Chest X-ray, AP view. Patient: 69 years old, sex M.
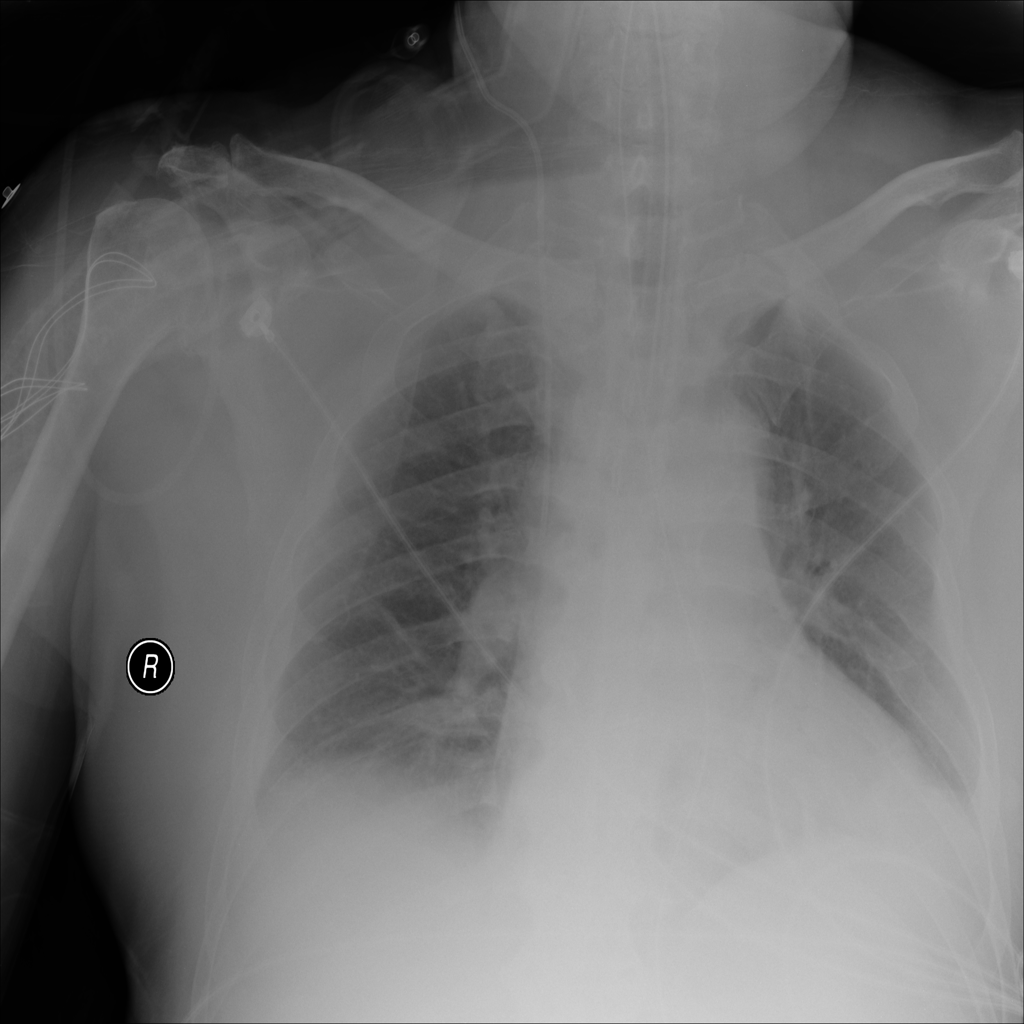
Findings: Atelectasis, Consolidation